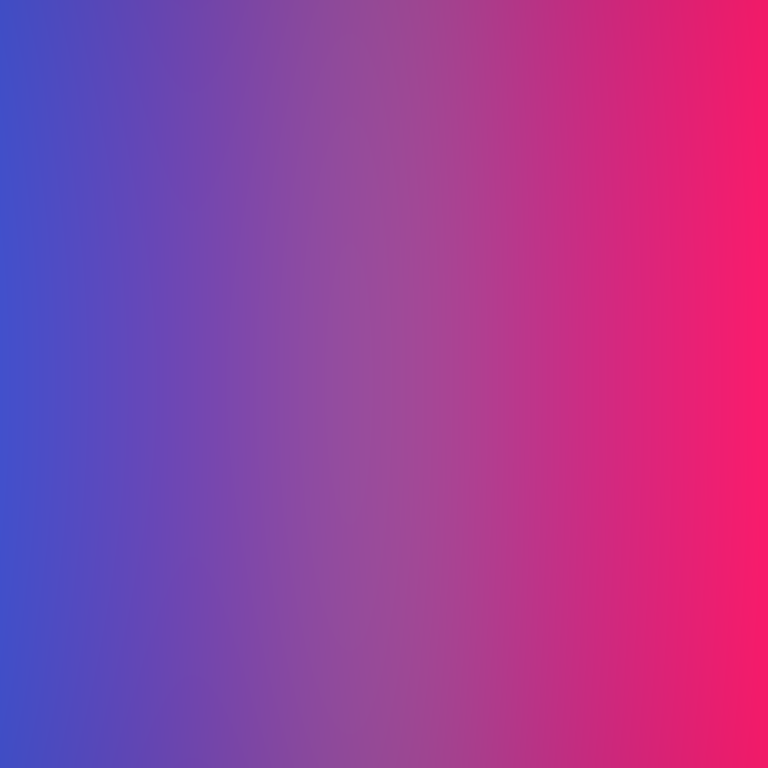
Abstract light effect, smooth gradient from deep blue to vivid red, energetic atmosphere, soft blend, no room, no furniture, no objects.